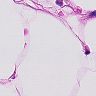
Metastatic tissue present: no